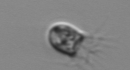
Label: Balanion